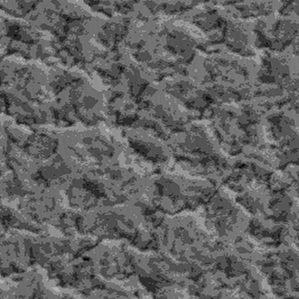
Label: frost